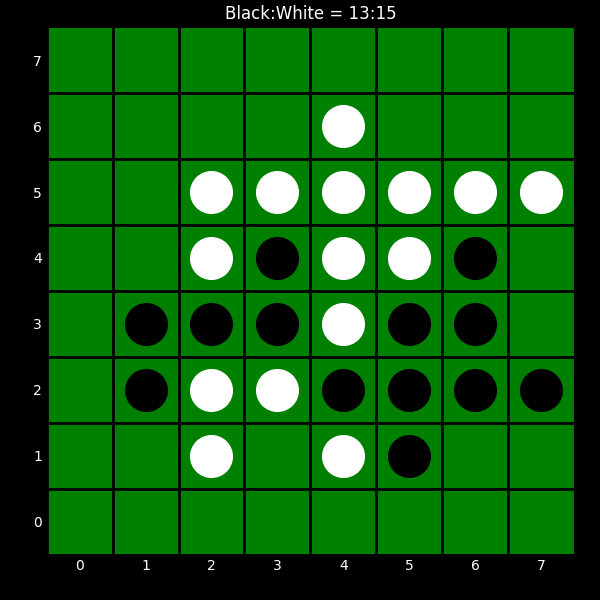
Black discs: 13
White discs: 15